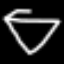
Label: diamond